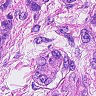
Metastatic tissue present: yes